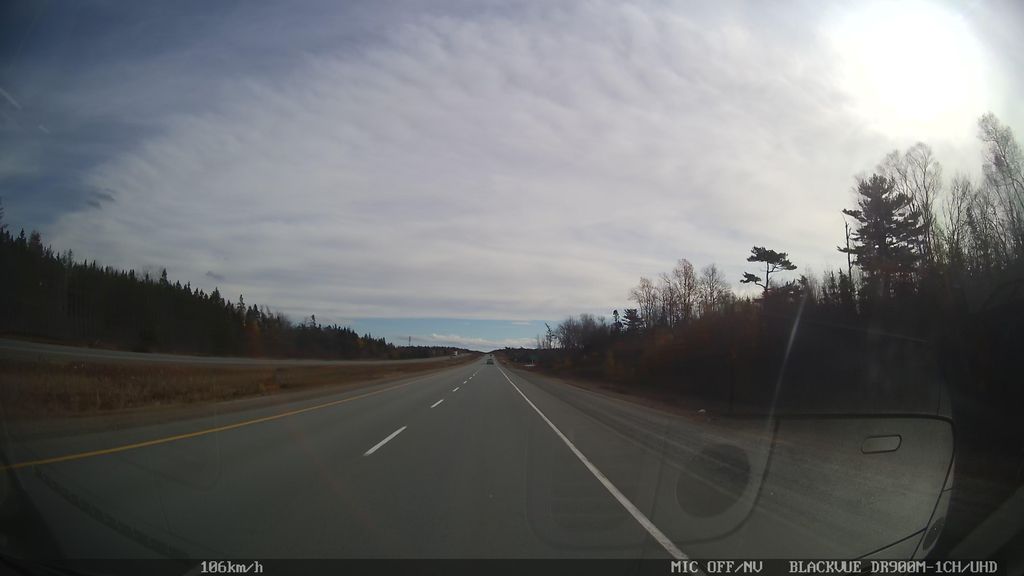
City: halifax